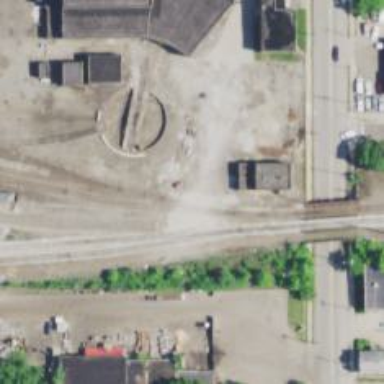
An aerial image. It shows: Rail spur service.